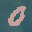
Label: 0